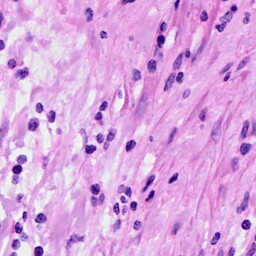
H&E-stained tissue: Ovarian